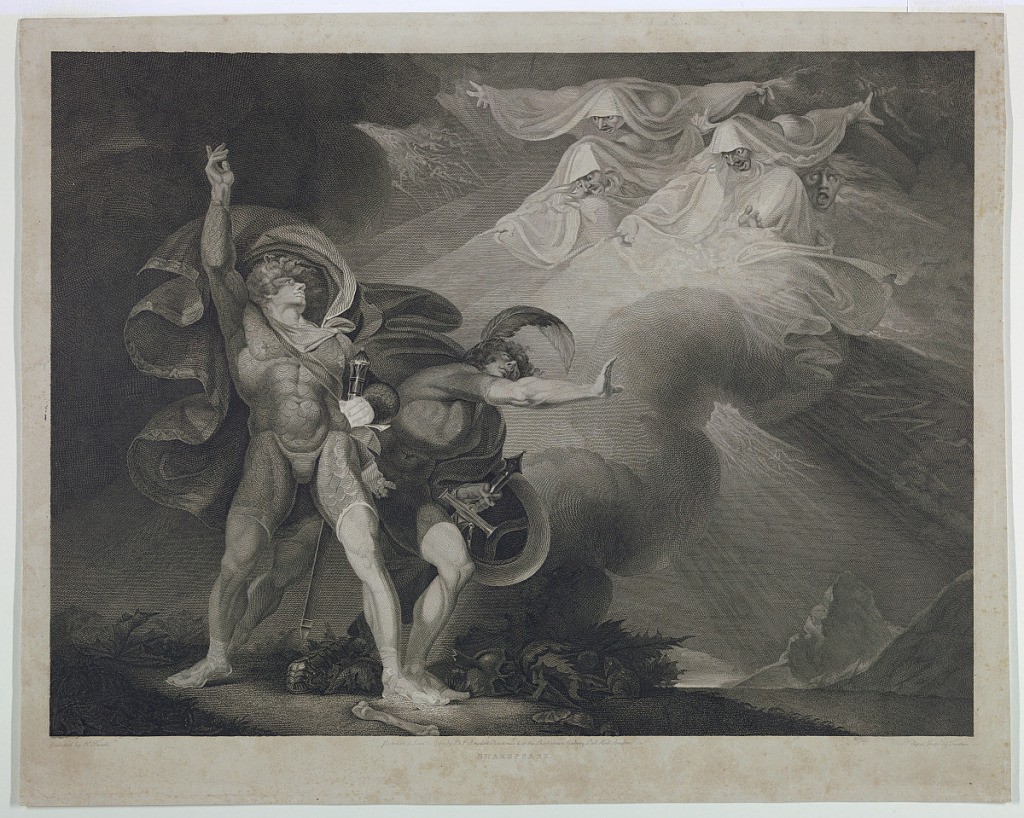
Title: The Three Witches Appearing to Macbeth
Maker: John Trotter, British, active 1756 - 1792
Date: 1790
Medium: Engraving on paper
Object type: Print
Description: Scene from Shakespear's Macbeth, Act I, Scene 5. The Three Furies appear in the sky to Macbeth and Banquo in an open landscape.